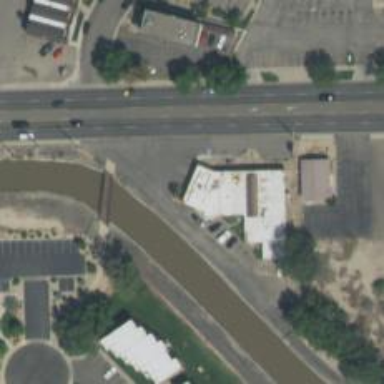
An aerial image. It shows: Culvert underpass for canal.